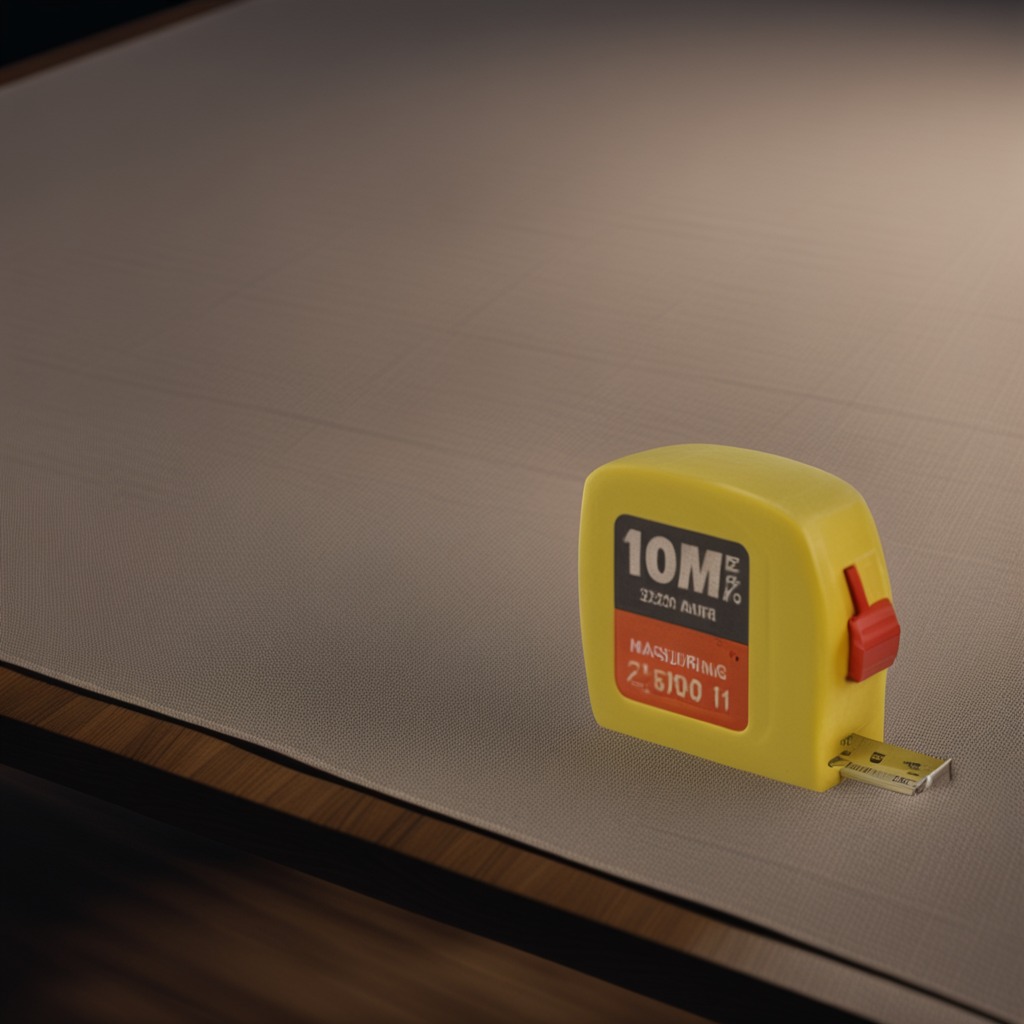
A measuring tape is lying on the wooden table.